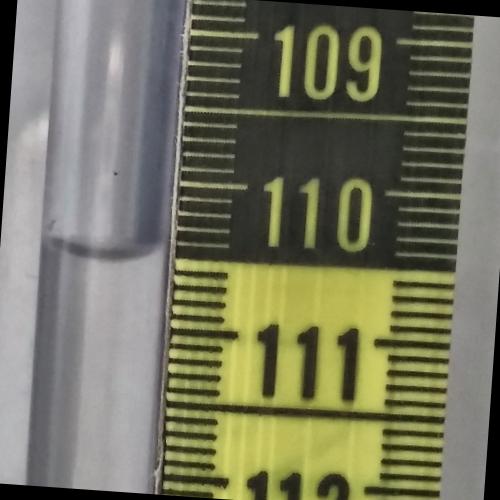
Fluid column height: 110.5 cm